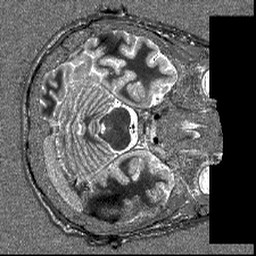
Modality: T1map
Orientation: axial
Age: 25
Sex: male